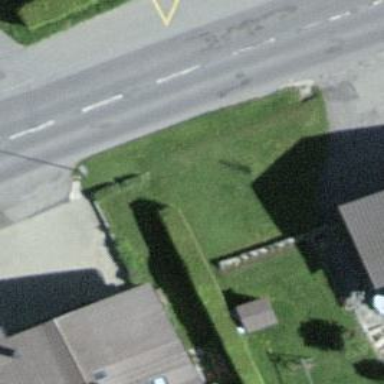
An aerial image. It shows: Hedge acting as barrier.